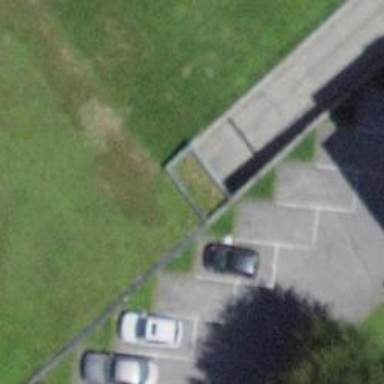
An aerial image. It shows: Parking entrance.